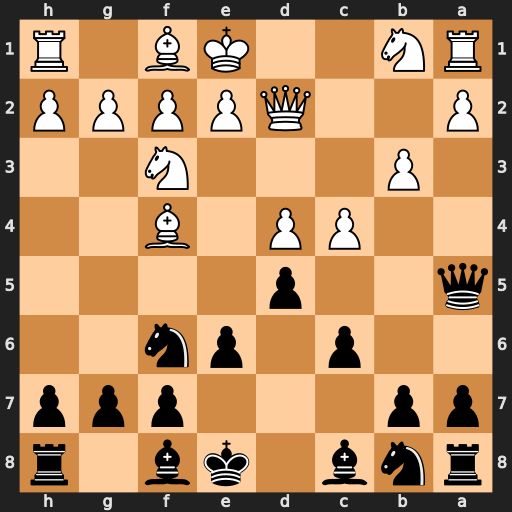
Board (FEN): rnb1kb1r/pp3ppp/2p1pn2/q2p4/2PP1B2/1P3N2/P2QPPPP/RN2KB1R
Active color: b
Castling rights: KQkq
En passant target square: -
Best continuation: Bb4 Qxb4 Qxb4+